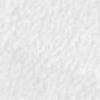
Label: no_change